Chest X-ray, PA view. Patient: 27 years old, sex M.
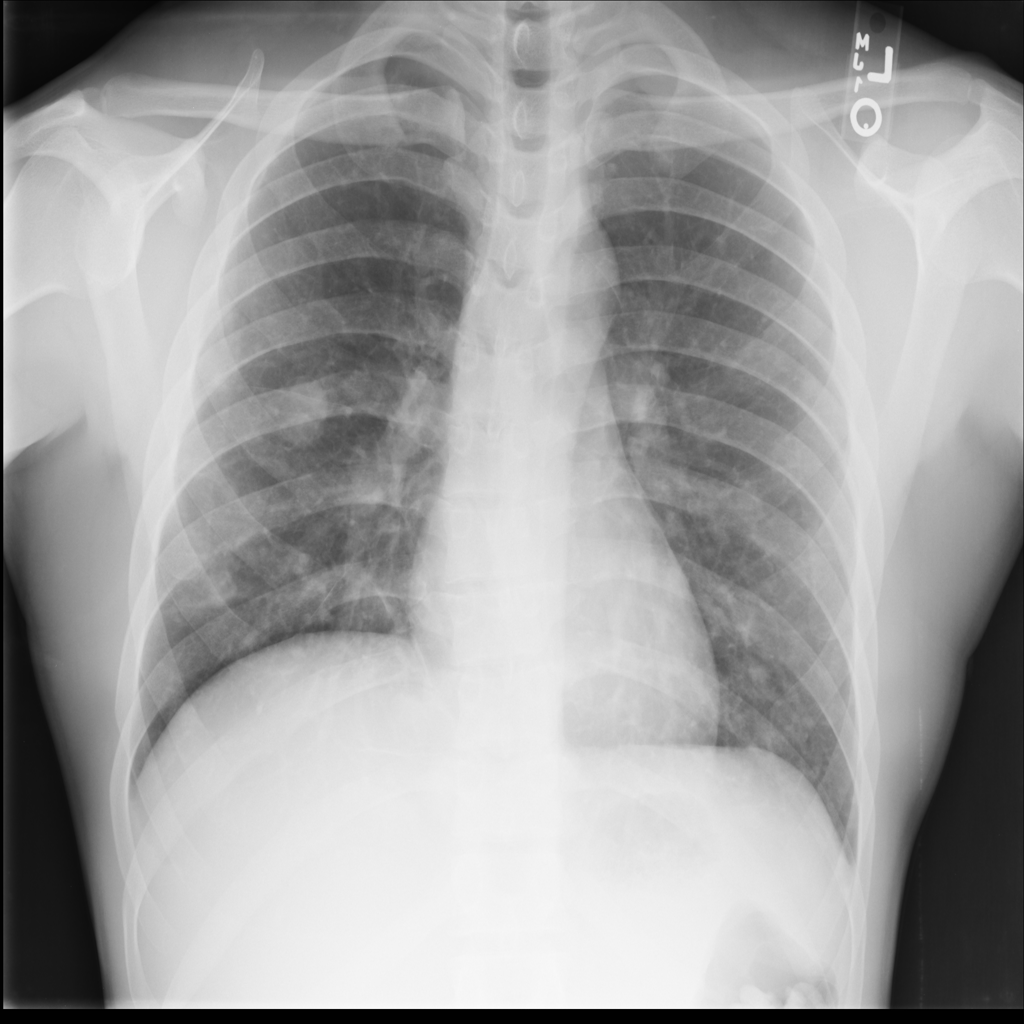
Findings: No Finding